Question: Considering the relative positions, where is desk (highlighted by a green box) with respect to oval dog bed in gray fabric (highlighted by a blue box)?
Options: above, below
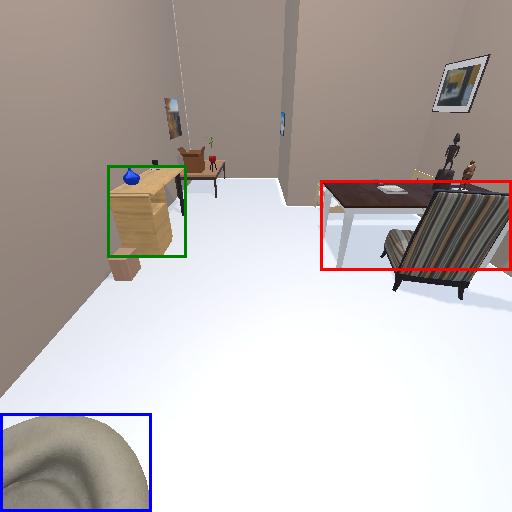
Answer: above